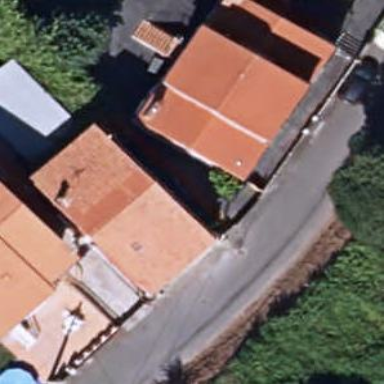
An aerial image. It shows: Simple house.